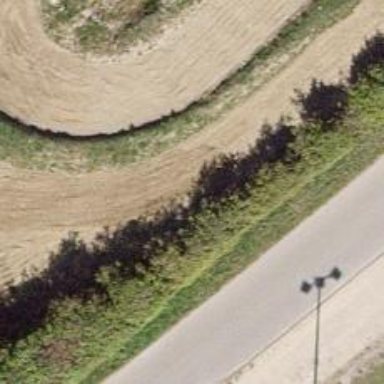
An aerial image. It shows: Motocross raceway road.